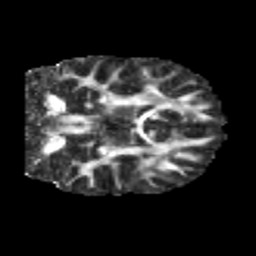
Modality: FA
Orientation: coronal
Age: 12
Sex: female
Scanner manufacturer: siemens
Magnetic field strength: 3 T
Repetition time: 3.8 s
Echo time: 0.07 s